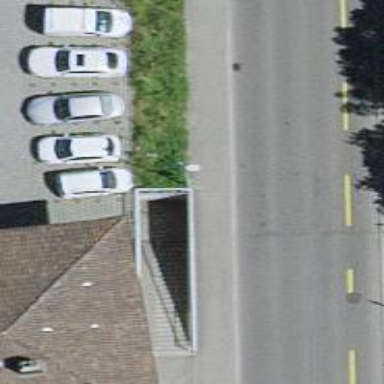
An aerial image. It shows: Set of steps on the road.